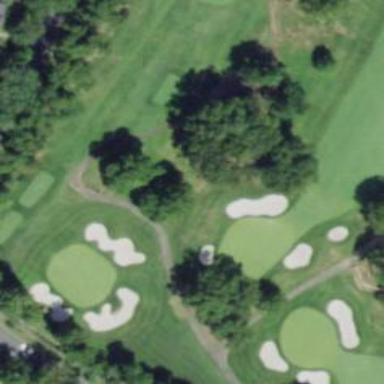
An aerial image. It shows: Path for both roads and golfers.